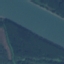
Label: River